Interaction volume radius: 10 \u00c5
Interaction volume height: 30 \u00c5
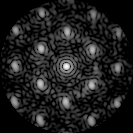
Disorder parameter: 0.347